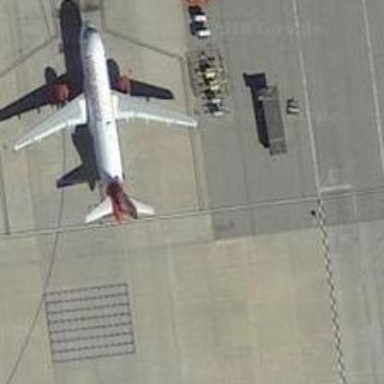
A plane is stopped on the runway with some containers nearby .